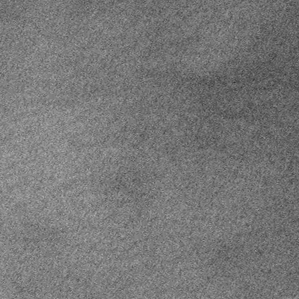
Label: frost